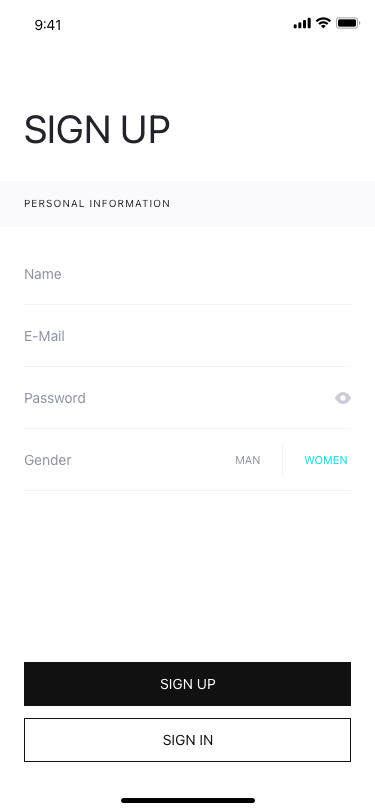
Text in this UI design:
SIGN UP
PERSONAL INFORMATION

Gender

MAN
WOMEN

Password

E-Mail

Name

SIGN UP
SIGN IN
9:41